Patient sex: M
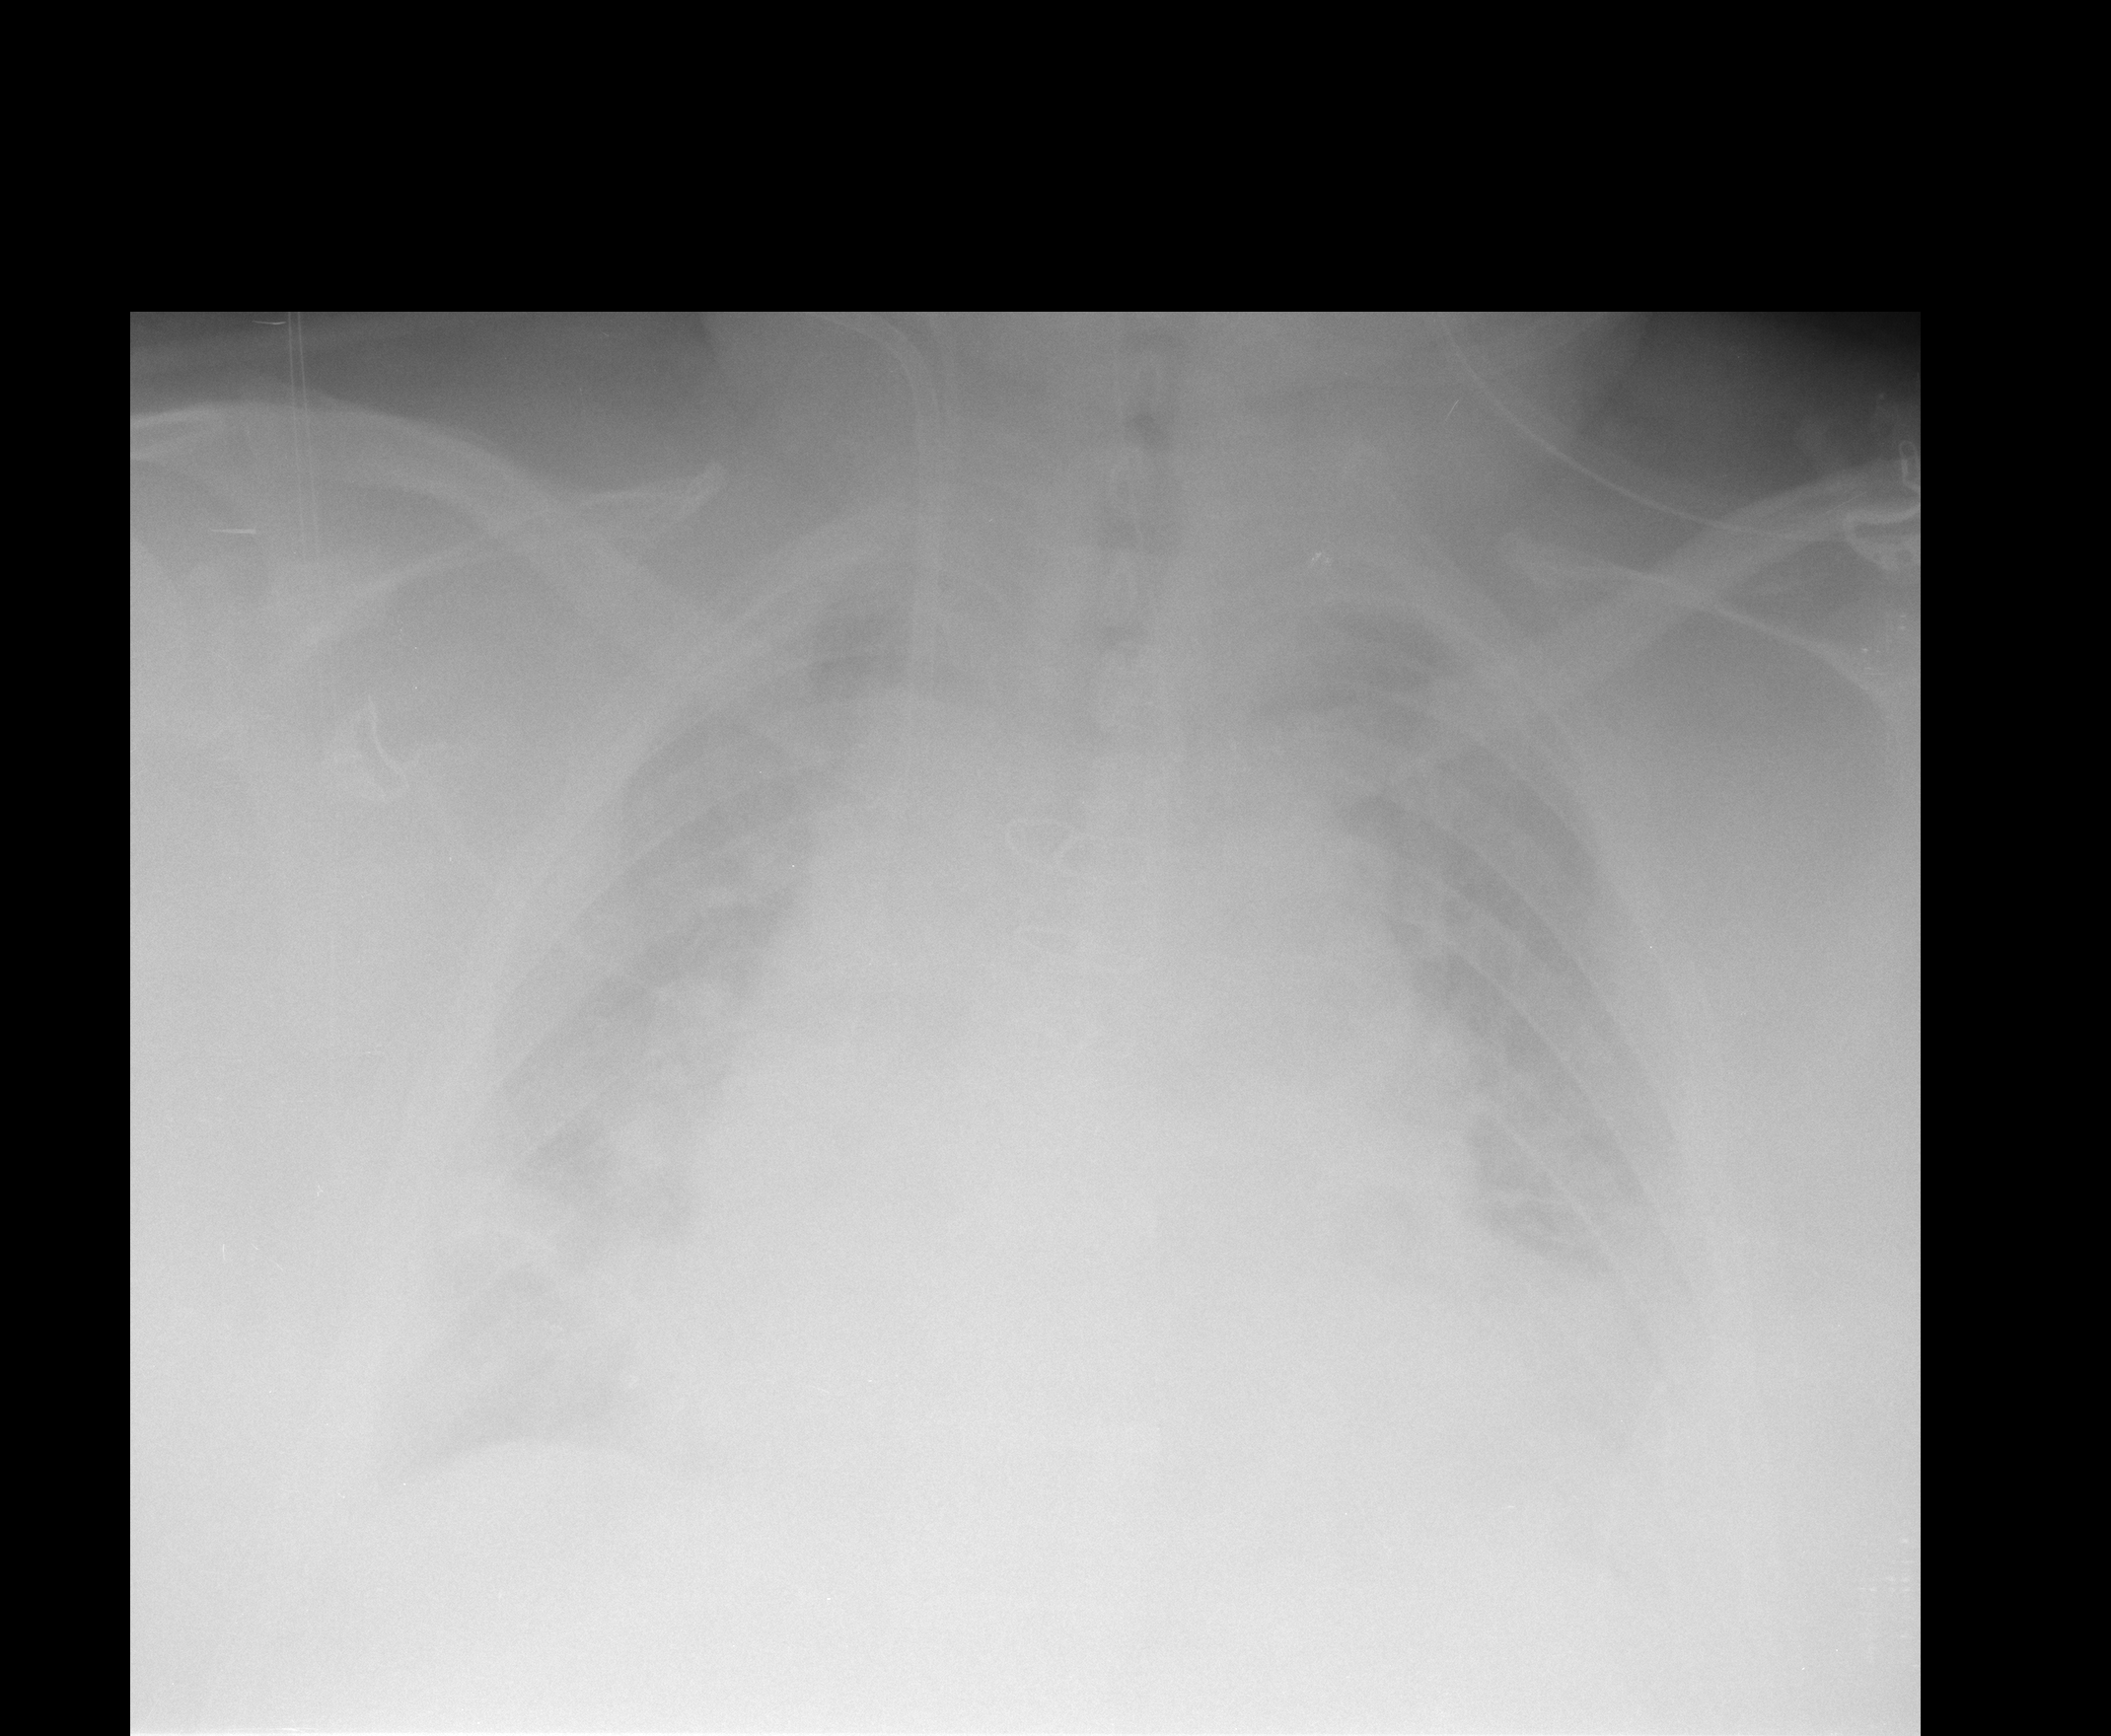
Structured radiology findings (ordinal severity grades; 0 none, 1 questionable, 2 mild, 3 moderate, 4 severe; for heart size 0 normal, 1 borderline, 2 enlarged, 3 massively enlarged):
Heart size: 3
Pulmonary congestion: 3
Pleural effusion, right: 2
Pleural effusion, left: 2
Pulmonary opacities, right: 1
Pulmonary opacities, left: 1
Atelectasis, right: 2
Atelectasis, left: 2